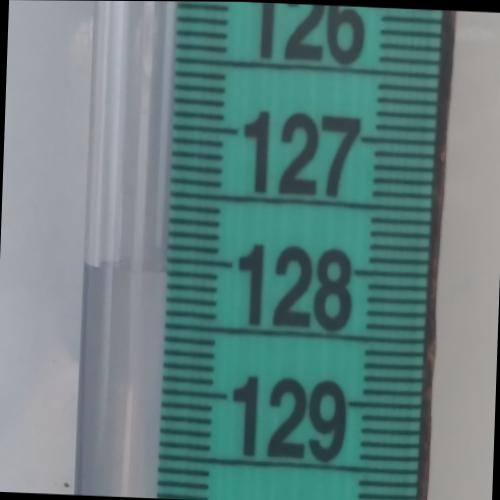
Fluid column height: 128.1 cm